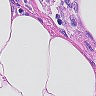
Metastatic tissue present: no